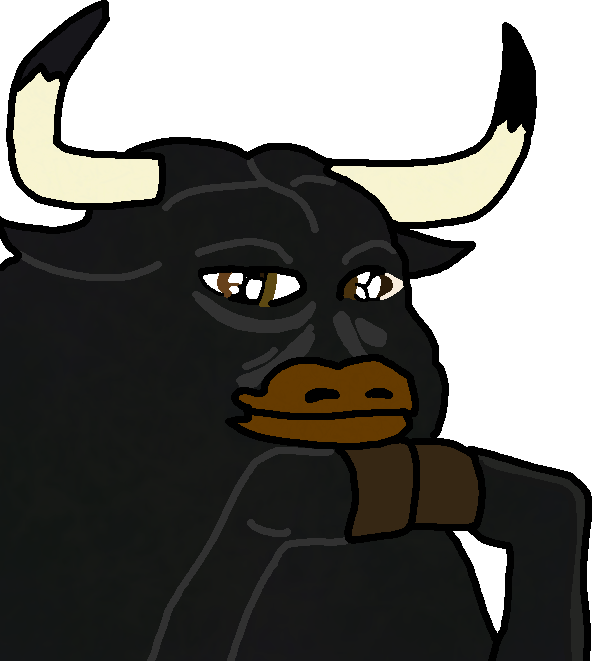
Label: 5_Animal